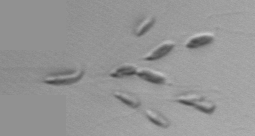
Label: Dinobryon